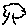
Label: tree